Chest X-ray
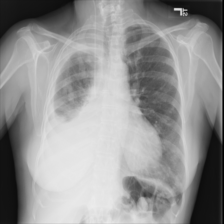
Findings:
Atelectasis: negative
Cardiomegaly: negative
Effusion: positive
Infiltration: negative
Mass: positive
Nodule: negative
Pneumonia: negative
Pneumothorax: negative
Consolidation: negative
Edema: negative
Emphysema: negative
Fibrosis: negative
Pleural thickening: positive
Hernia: negative